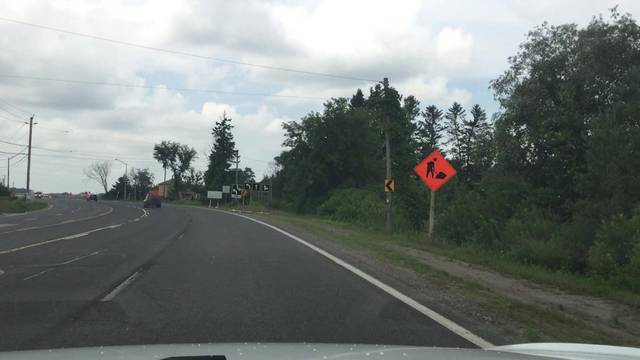
Region: Canada
Coordinates: 43.914, -78.755